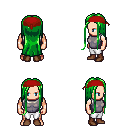
a pixel art fantasy rpg character, male body template, human, light skin, steel chest armor, white pants, green extra-long hairstyle, red bandana, brown shoes, four views (front, back, left, right), 2x2 character sprite sheet, small pixel art, hard edges, no anti-aliasing